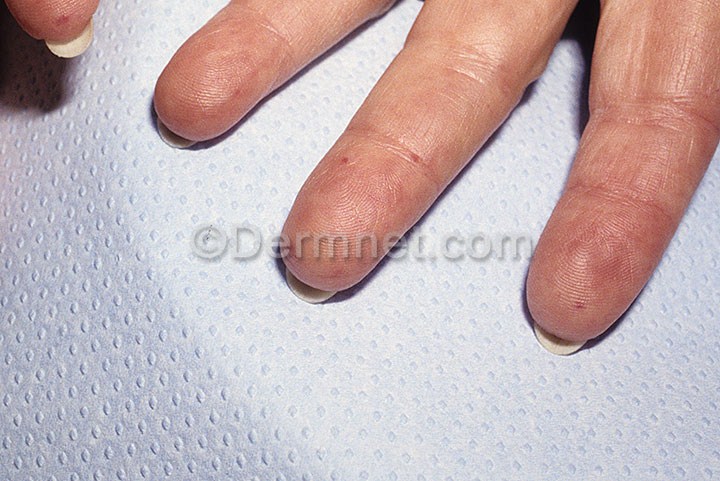
Disease: Lupus and other Connective Tissue diseases